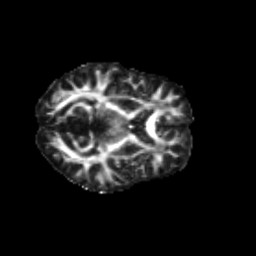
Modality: FA
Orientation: axial
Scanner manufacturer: siemens
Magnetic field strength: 3 T
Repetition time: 9.2 s
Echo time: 0.084 s